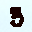
Label: 3